Aerial crown-view tile of a tropical tree (Barro Colorado Island, Panama), acquired 20250915:
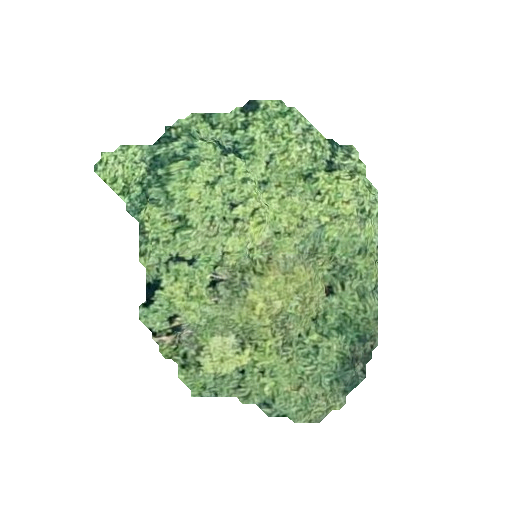
Species: Hieronyma alchorneoides
GBIF accepted scientific name: Hieronyma alchorneoides
Crown area: 93.111 m²